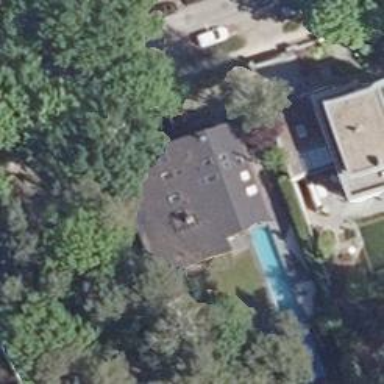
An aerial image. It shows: Detached building with gabled roof.